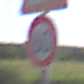
Verkehrszeichen: Geschwindigkeit60
Zusatzzeichen oben: FlugbetriebLinks
Umgebung: Outdoor, RoadRail
Tageszeit: MorningAfternoon
Wetter: PartlyCloudy
Licht: Natural
Jahreszeit: NotSpecified
Kontrast: HighContrast